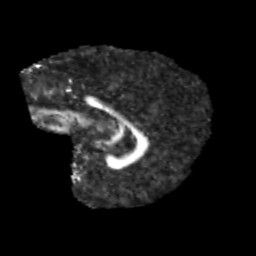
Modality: FA
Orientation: sagittal
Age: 9
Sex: male
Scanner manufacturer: siemens
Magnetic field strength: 3 T
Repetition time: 3.8 s
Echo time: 0.07 s